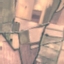
Label: PermanentCrop